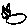
Label: cat